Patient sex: F
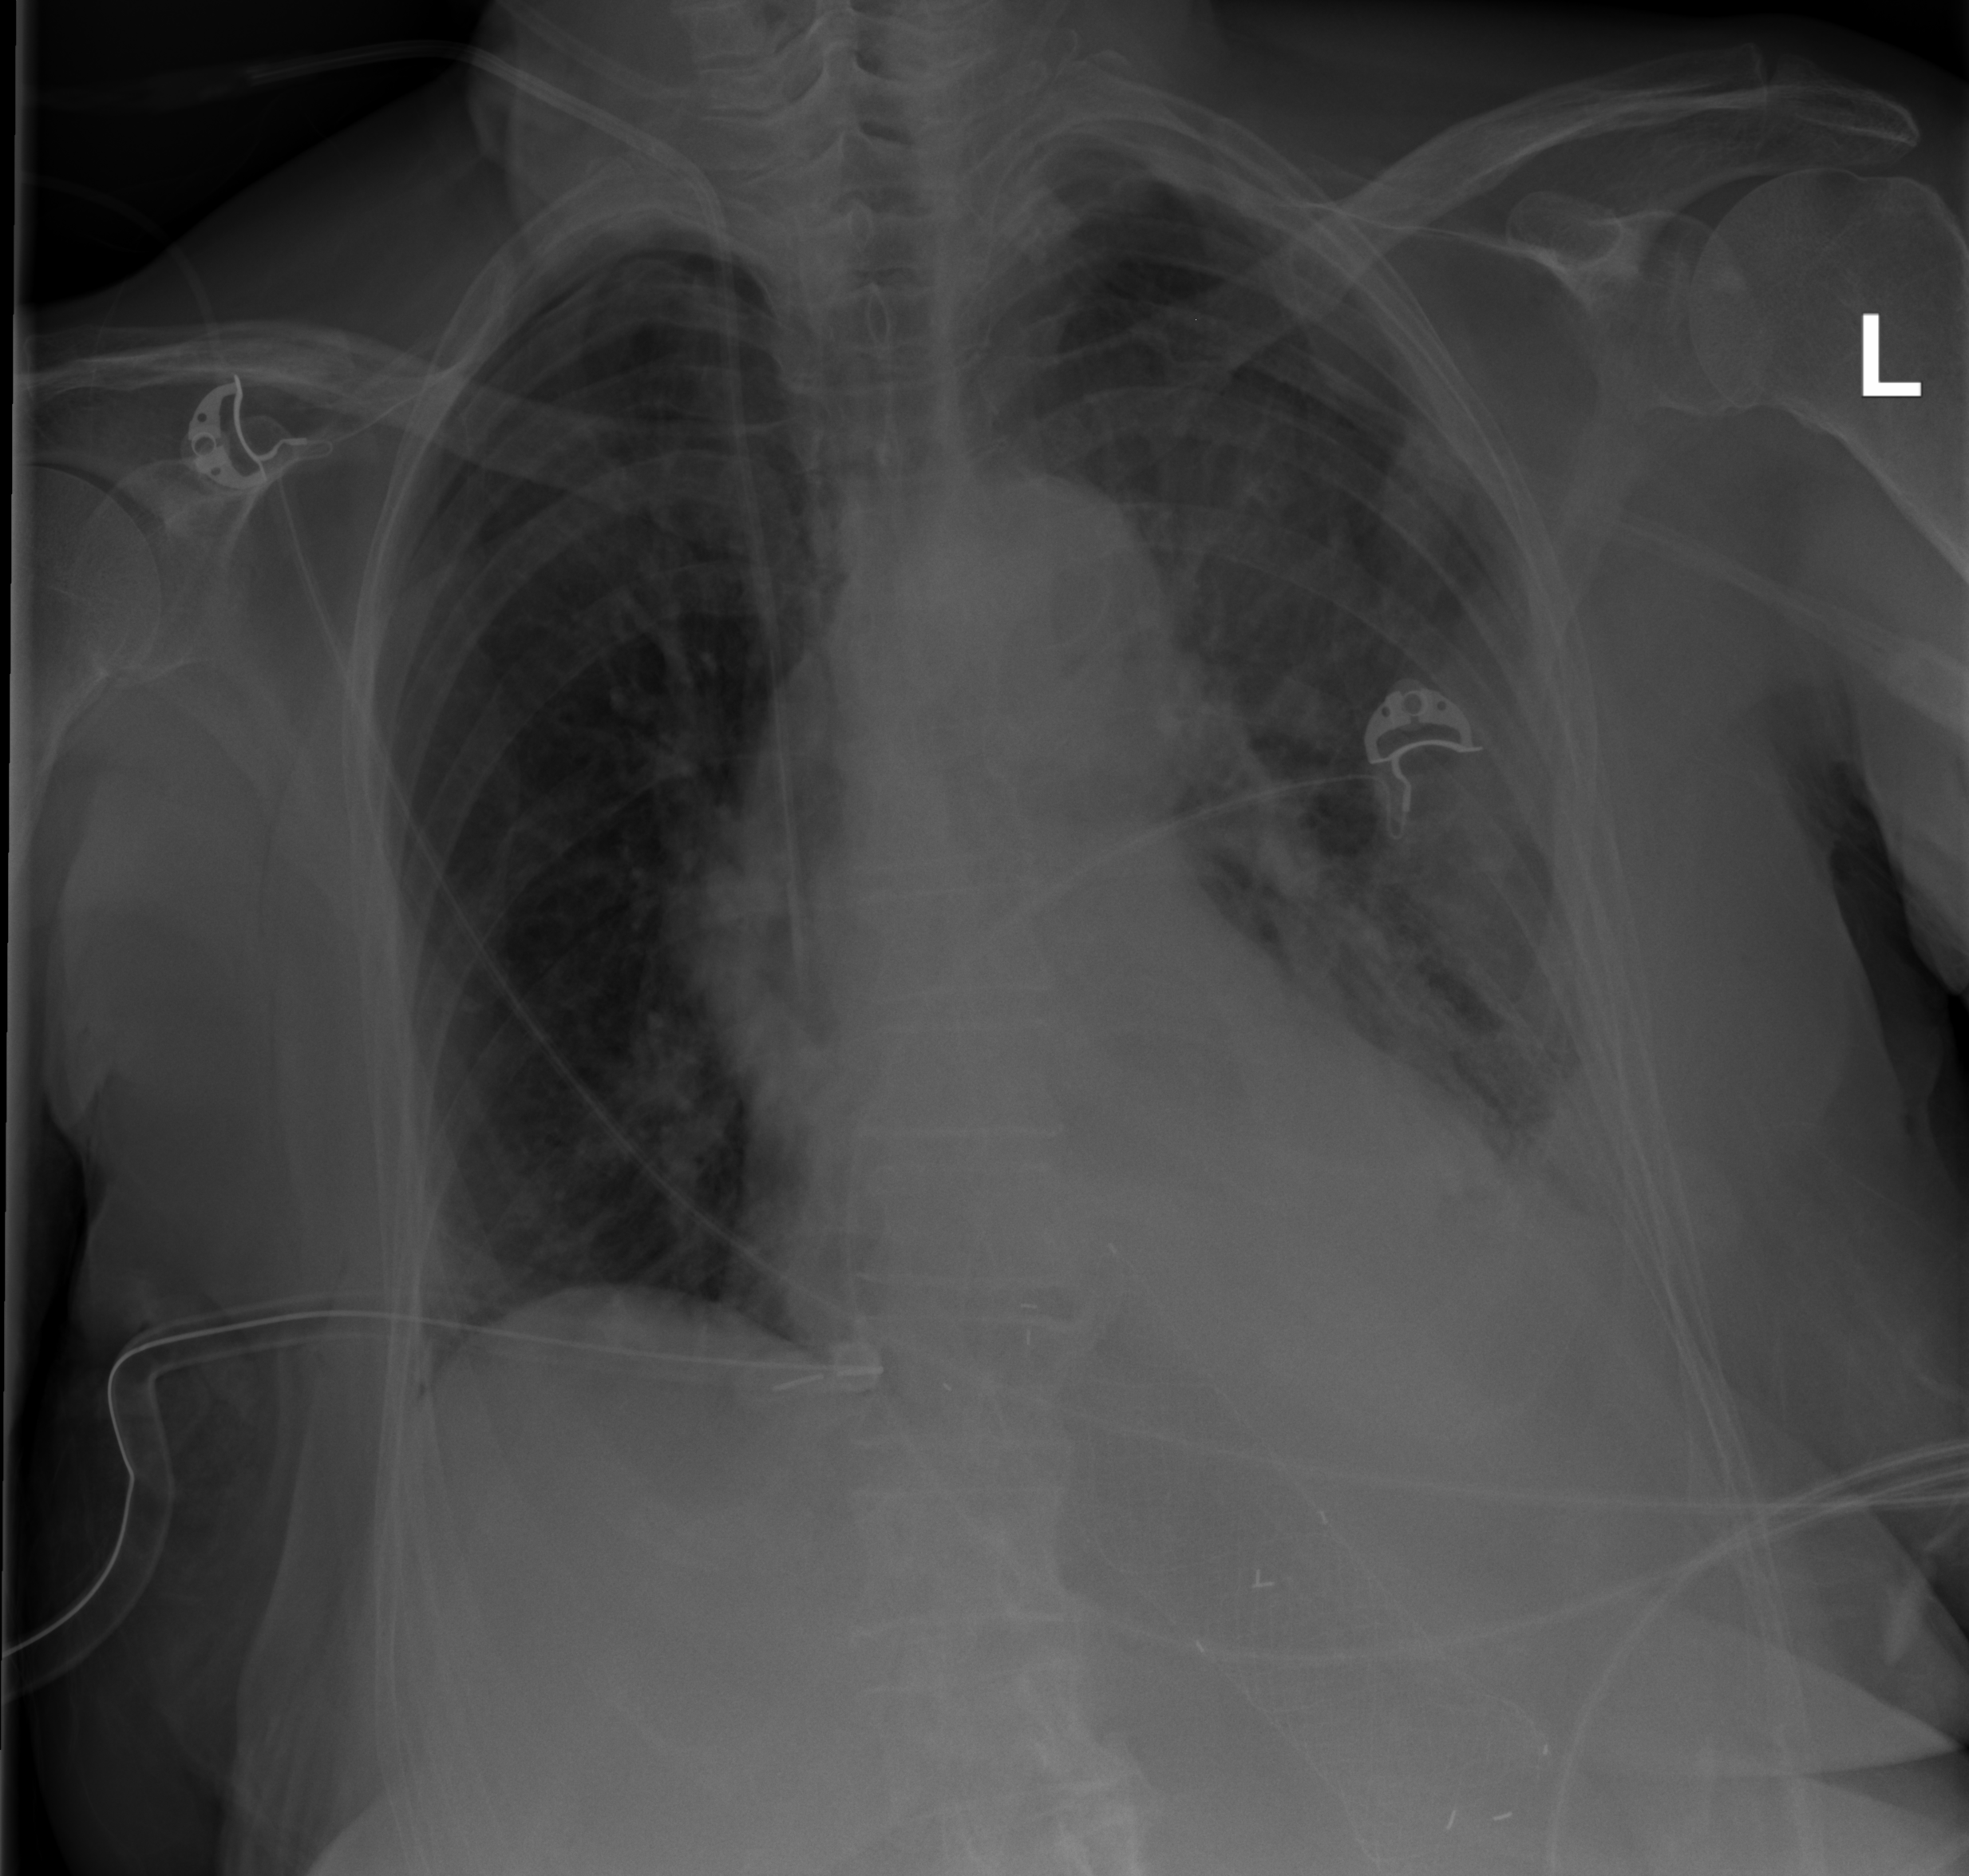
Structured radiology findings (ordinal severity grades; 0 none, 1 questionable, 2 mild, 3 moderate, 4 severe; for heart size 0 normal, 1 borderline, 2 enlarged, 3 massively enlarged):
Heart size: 0
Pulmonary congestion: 0
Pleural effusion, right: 2
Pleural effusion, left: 2
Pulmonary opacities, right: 0
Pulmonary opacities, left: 0
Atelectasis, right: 2
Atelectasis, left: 2